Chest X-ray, PA view. Patient: 38 years old, sex F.
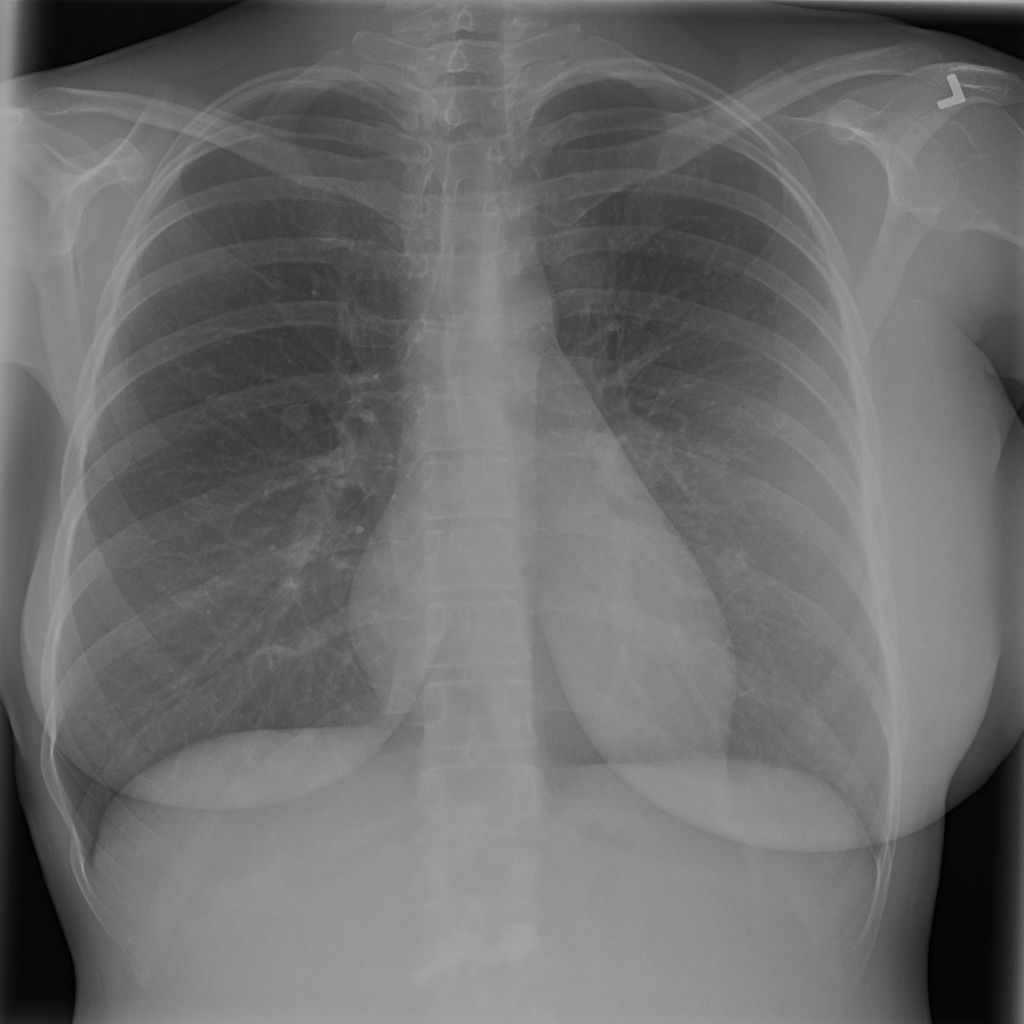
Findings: No Finding